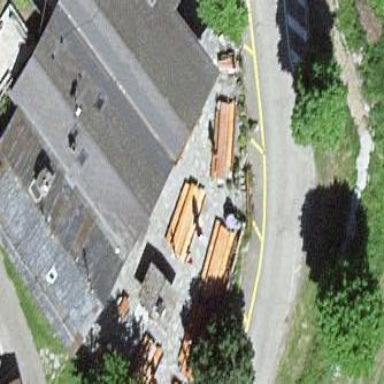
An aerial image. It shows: Restaurant in building.